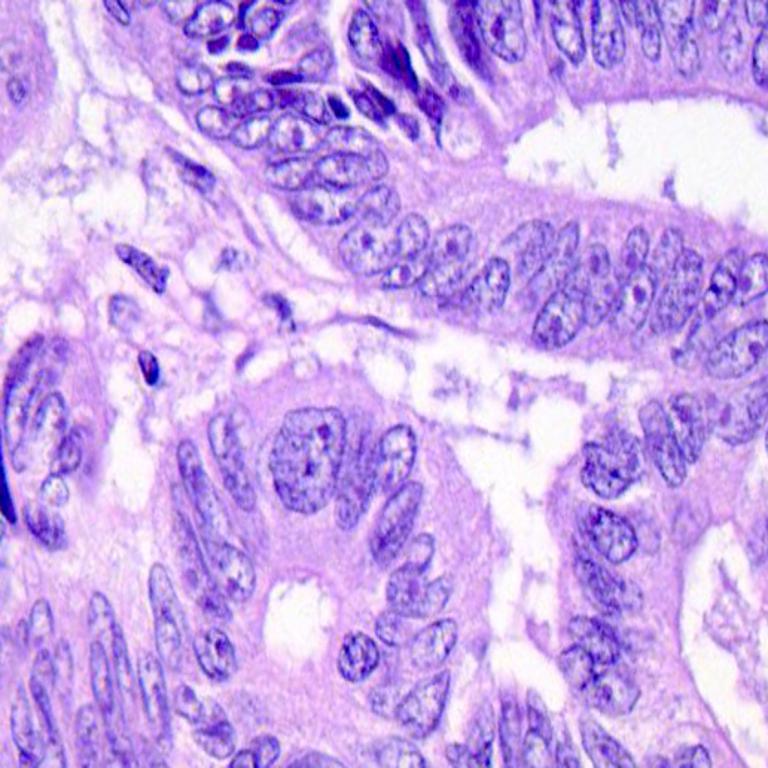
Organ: colon
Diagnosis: adenocarcinomas